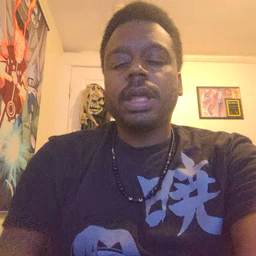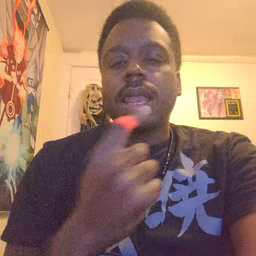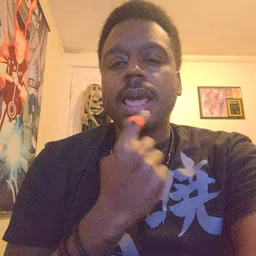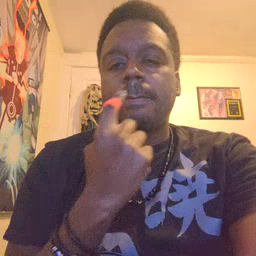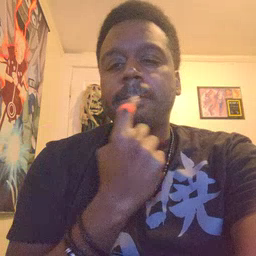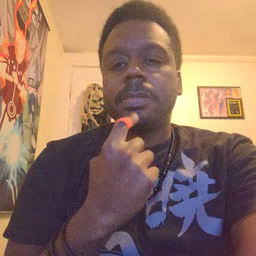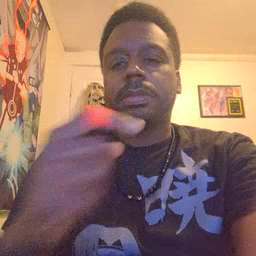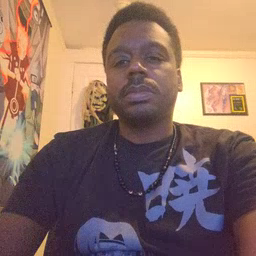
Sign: lips